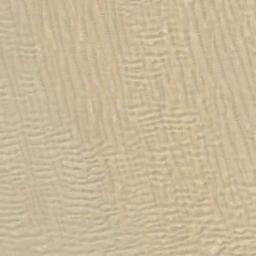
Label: desert